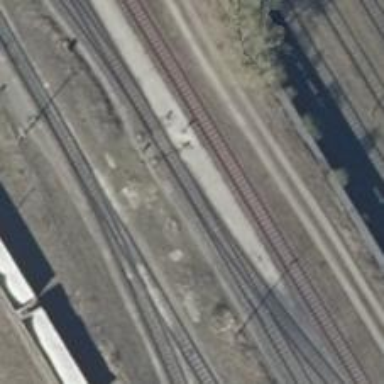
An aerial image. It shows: Railway switch.